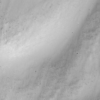
Label: not_dusty